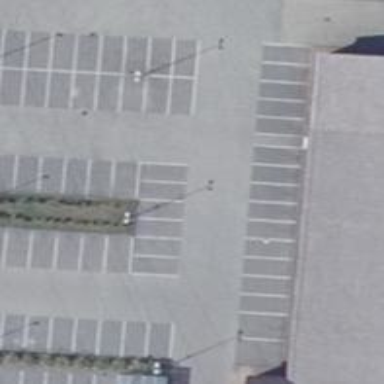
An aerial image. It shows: Road serving as parking aisle.